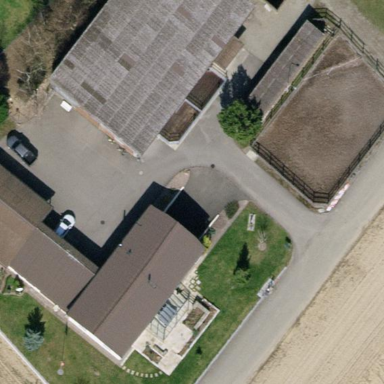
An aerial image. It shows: Farmyard area.